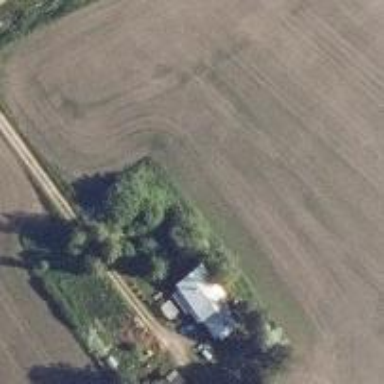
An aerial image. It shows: Farmyard area.